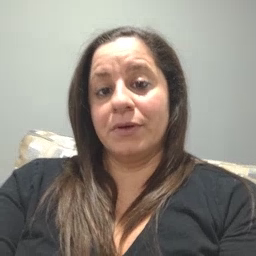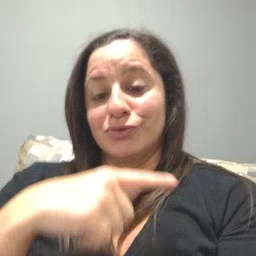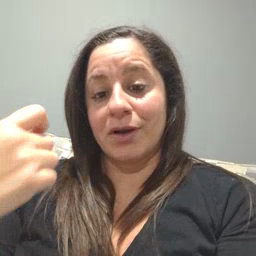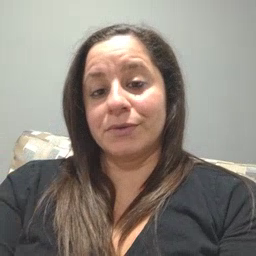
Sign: dry